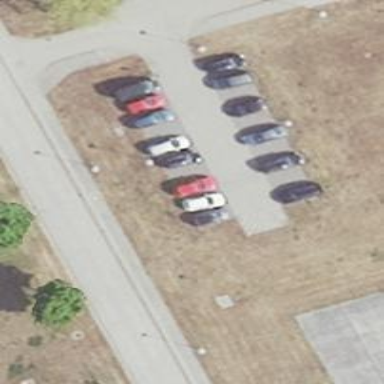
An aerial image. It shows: Parking area with surface.